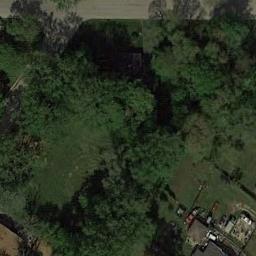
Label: forest